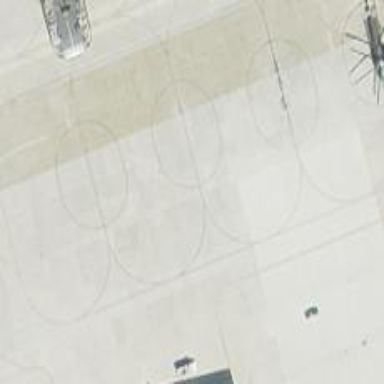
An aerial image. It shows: Image of taxiway at airport.